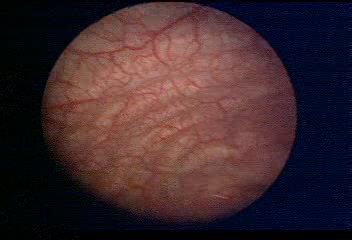
Modality: WLC
Class: Normal mucosa
Bladder cancer association: No